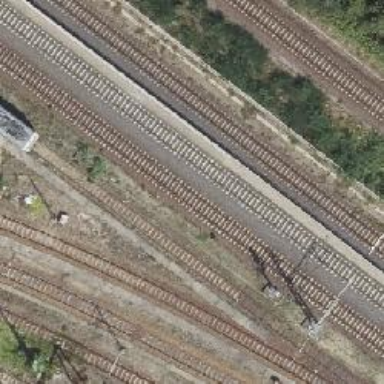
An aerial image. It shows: Solitary milestone along the railway.